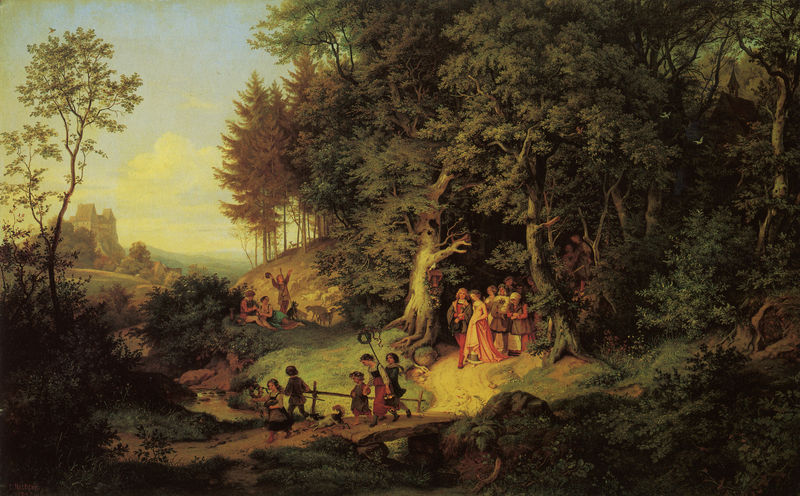
Titel: Der Brautzug im Frühling
Künstler: Adrian Ludwig Richter
Standort: Dresden
Institution: Gemäldegalerie Neue Meister
Schlagwörter: berg, blau, blätter, dunkel, felsen, gruppe, himmel, laub, mann, schatten, weiß, wolken, bäume, fluss, frauen, gelb, grün, landschaft, menschen, mädchen, ocker, äste, abend, braun, damen, frau, hell, holz, hut, kleid, licht, männer, orange, schwarz, strasse, türkis, dame, gebäude, haus, hund, rot, schloss, tiere, weg, wiese, wolke, zaun, beige, fest, gesellschaft, herren, malerei, feier, mensch, steine, tragen, gesten, öl, bach, baumstamm, erde, ferne, häuser, hügel, natur, sonnenaufgang, stamm, vögel, weite, zweige, brücke, büsche, gebüsch, pfad, sonne, sträucher, kind, paar, personen, wald, kinder, stock, garten, adelige, schürze, sommer, fassade, buben, jungen, furchen, berge, fels, gebirge, hang, dorf, sonnenuntergang, violett, herde, ausflug, idylle, picknick, spazieren, figuren, böschung, romantik, staffage, steg, stämme, gefolge, spielen, kopftuch, korb, geländer, stimmung, junge, nazarener, abendrot, freude, leuchten, waldrand, spiel, burg, spaziergang, festung, lichtung, jugend, kranz, lorbeerkranz, wurzeln, geäst, dickicht, mittelalter, gebirgsbach, begegnung, landscahft, nadelbäume, prozession, umzug, eiche, herrenhaus, hochzeit, spiele, naturalistisch, königin, kränze, hänge, jubel, waldlandschaft, hirten, ziege, festzug, wanderung, heimkehr, grüßen, paare, schwenken, furt, moritz von schwind, spielende kinder, hochzeitsgesellschaft, kindergruppe, himmelwolken, schlo, blätter wald, brück3e, festkranz, lichhtung, idyllisch natur mittelalter